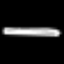
Label: pencil